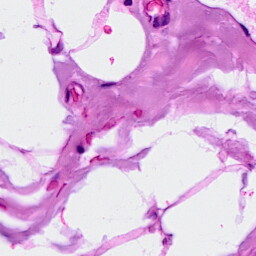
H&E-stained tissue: Breast